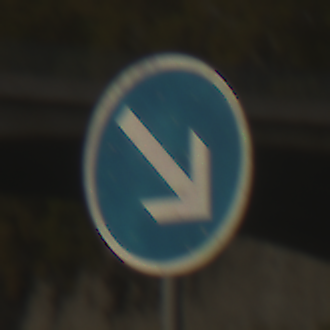
Verkehrszeichen: VorgeschriebeneVorbeifahrtRechts
Umgebung: Outdoor, Suburban
Tageszeit: MorningAfternoon
Wetter: PartlyCloudy
Licht: Natural
Jahreszeit: NotSpecified
Kontrast: HighContrast